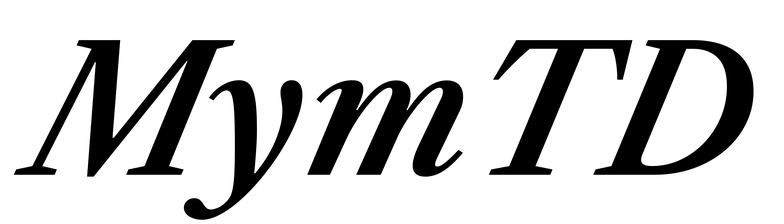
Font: LibreCaslonText-Italic_SemiBold_Italic